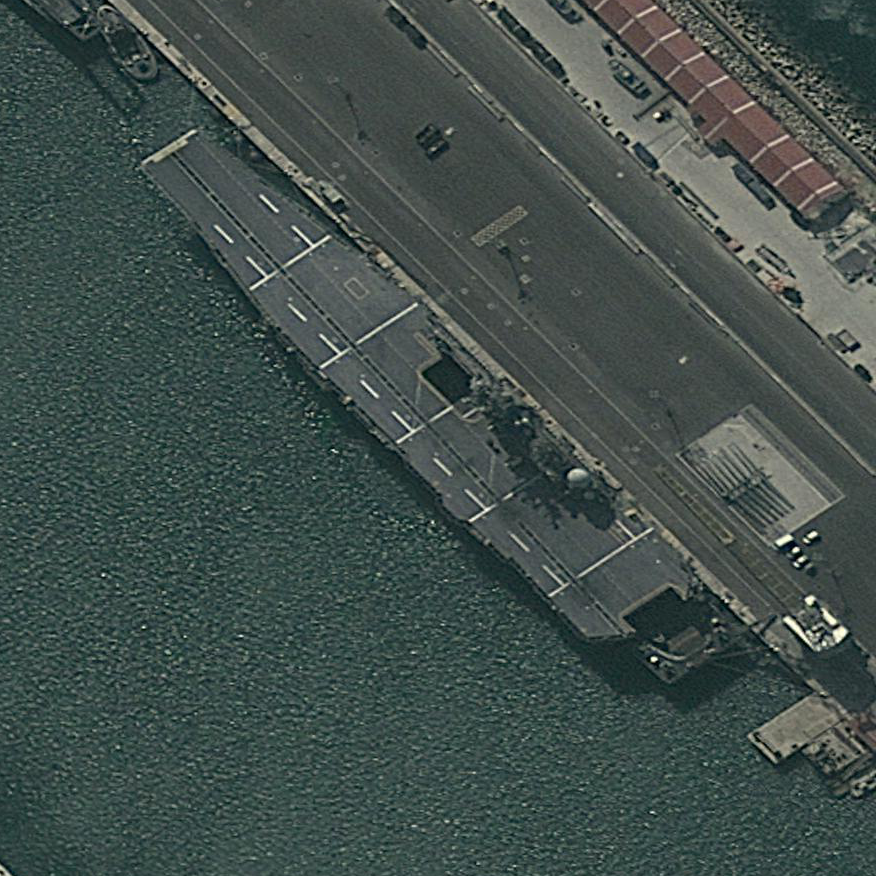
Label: assault